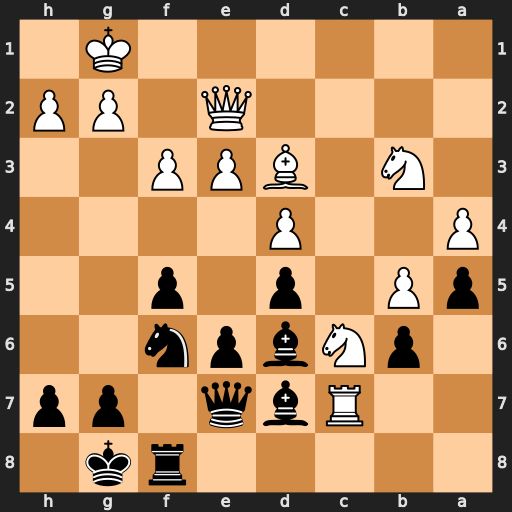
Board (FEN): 5rk1/2Rbq1pp/1pNbpn2/pP1p1p2/P2P4/1N1BPP2/4Q1PP/6K1
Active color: b
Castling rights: -
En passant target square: -
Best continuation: Bxh2+ Kxh2 Qd6+ Ne5 Qxc7